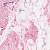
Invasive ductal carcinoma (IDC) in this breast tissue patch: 0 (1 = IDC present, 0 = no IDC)